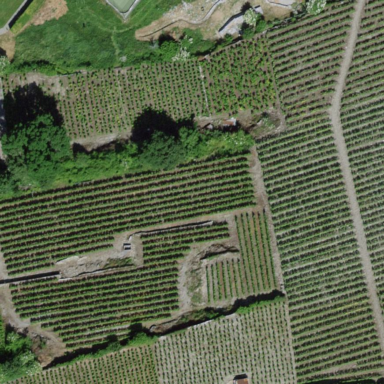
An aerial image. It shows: Vineyard growing grapes.